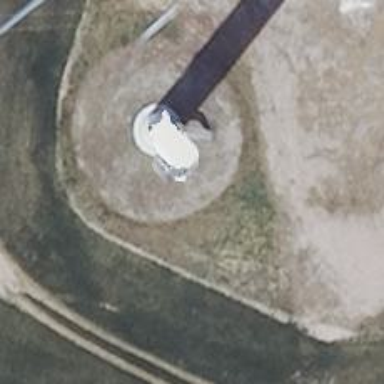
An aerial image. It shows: Wind generator powered by wind turbines of horizontal axis type. It is manufactured by Vestas.